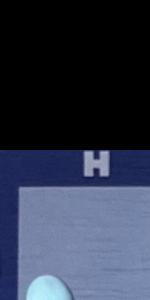
Label: Empty